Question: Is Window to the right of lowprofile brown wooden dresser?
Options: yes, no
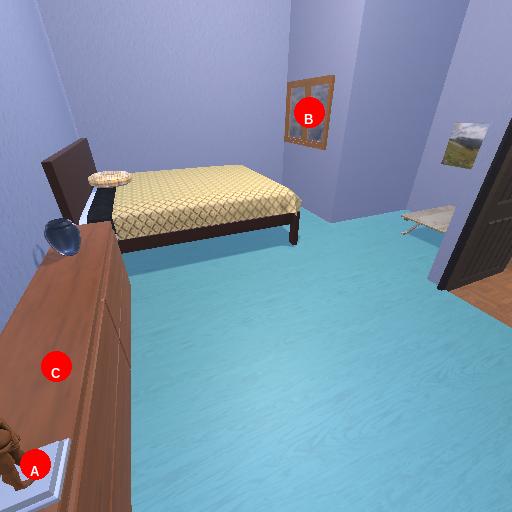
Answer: yes